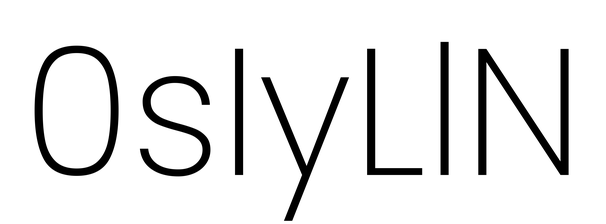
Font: Poppins-ExtraLight